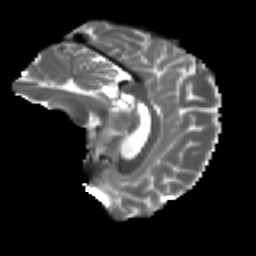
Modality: T2w
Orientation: sagittal
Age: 32
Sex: male
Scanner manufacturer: ge
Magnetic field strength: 3 T
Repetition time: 7.8 s
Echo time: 0.0607 s